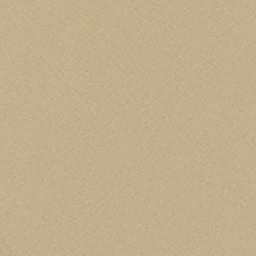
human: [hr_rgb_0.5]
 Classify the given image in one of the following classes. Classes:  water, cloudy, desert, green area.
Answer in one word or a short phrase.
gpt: desert